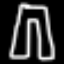
Label: pants